Question: There are two PCs: In PC1, I have created ASMX Web Service and Hosted in local IIS.
My URL is like
'''
XXX.XXX.X.103:82/WebService.asmx
'''
Now, there is no Visual Studio in PC2, I just installed Framework 4.5.
How do I invoke and test that 'ASMX Web Service' using only Framework?
Because when I run that URL in browser, I got the list of Services but not able to test it. How to solve with using only ".NET Framework"?
Here is the screen shot:

I am not getting this "Test Method" in PC2 and "Invoke Button".
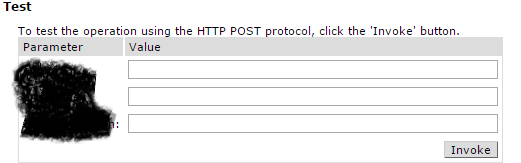
Answer: Ok, I got the answer:
Here is the code that I added in "".
'''
<webServices>
<protocols>
<add name="HttpGet"/>
<add name="HttpPost"/>
</protocols>
</webServices>
'''